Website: home-depot
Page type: customer-info-address
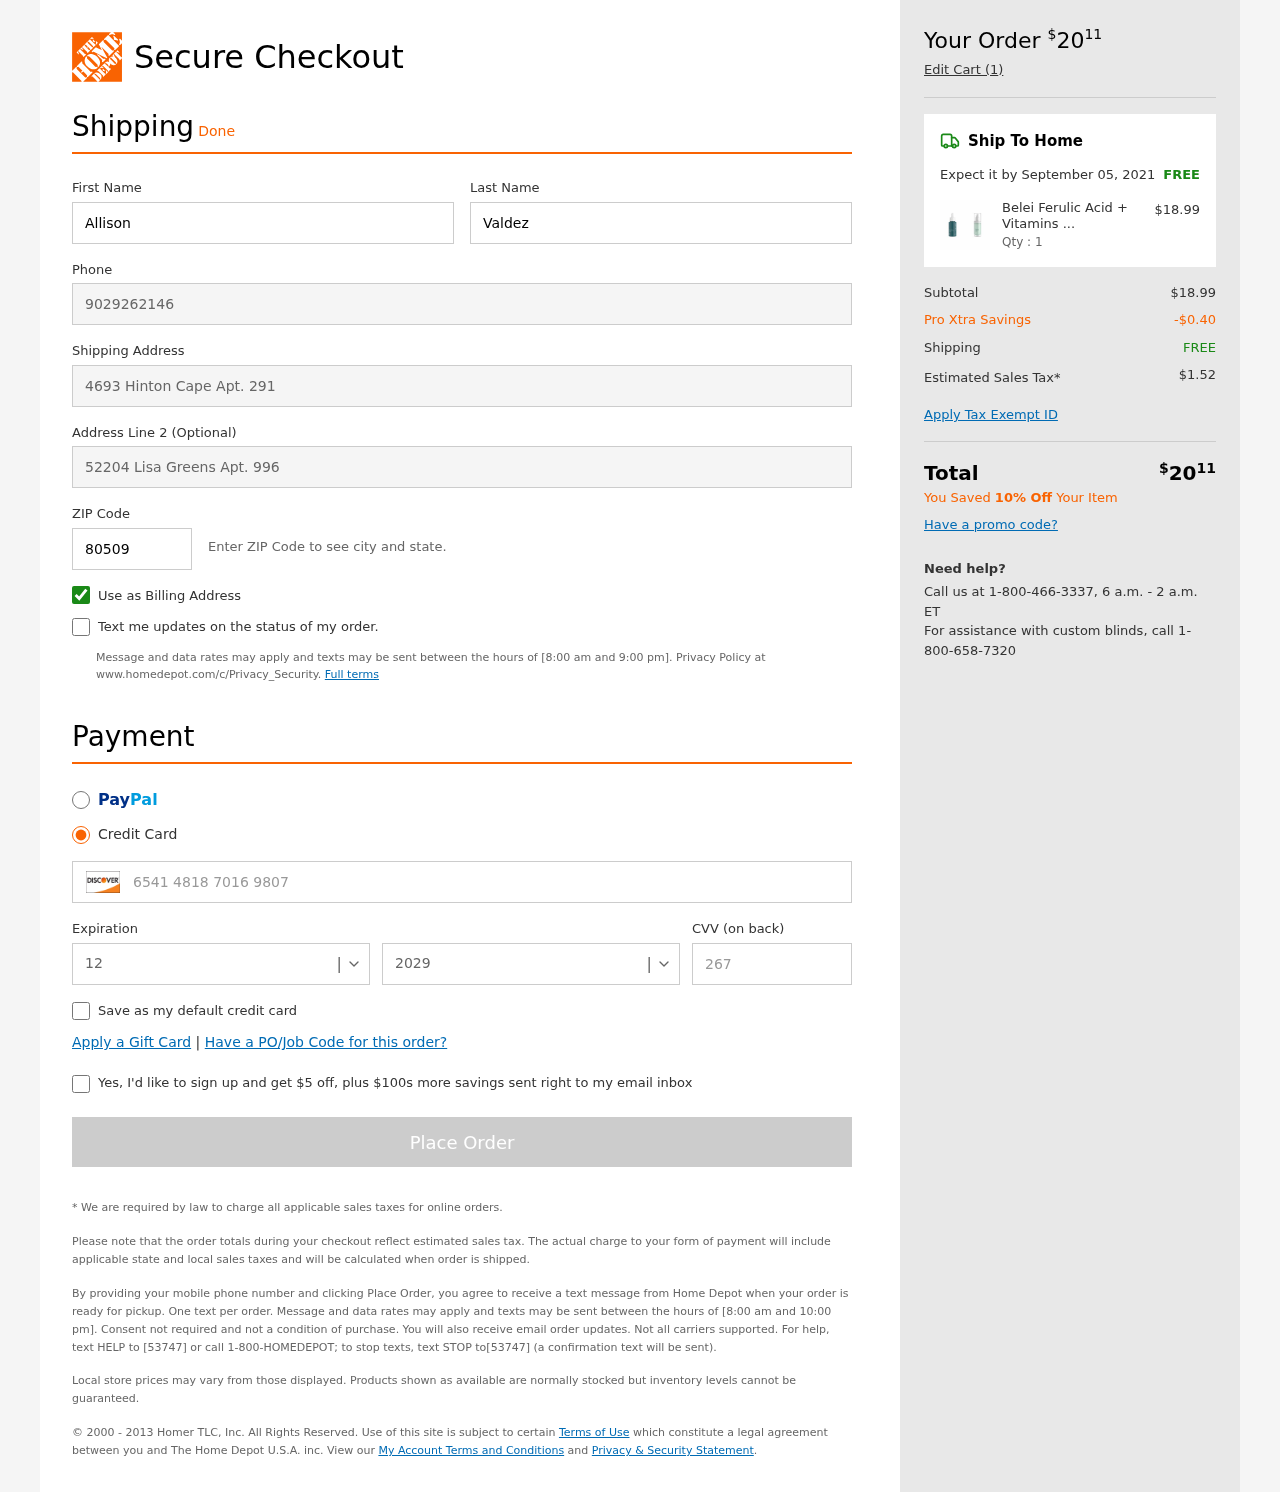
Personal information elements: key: PII_CARD_CVV
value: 267
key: PII_CARD_EXPIRY_MONTH
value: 12
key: PII_CARD_EXPIRY_YEAR
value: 29
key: PII_CARD_NUMBER
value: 6541 4818 7016 9807
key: PII_FIRSTNAME
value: Allison
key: PII_LASTNAME
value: Valdez
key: PII_PHONE
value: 9029262146
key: PII_POSTCODE
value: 80509
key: PII_STREET
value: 4693 Hinton Cape Apt. 291
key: PII_STREET2
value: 52204 Lisa Greens Apt. 996
Product elements: key: PRODUCT1_NAME
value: Belei Ferulic Acid + Vitamins C and E Serum, Fragrance Free, Paraben Free, 1 Fluid Ounce (30 mL) & H
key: PRODUCT1_PRICE
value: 18.99
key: PRODUCT1_QUANTITY
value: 1
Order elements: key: ORDER_TOTAL
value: $2011
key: ORDER_NUM_ITEMS
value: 1
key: ORDER_DELIVERY_DATE
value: September 05, 2021
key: ORDER_SHIPPING_COST
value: FREE
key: ORDER_SUBTOTAL
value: $18.99
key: ORDER_DISCOUNT
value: -$0.40
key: ORDER_SHIPPING_COST2
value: FREE
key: ORDER_TAX
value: $1.52
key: ORDER_TOTAL2
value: $2011
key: ORDER_SAVINGS_MESSAGE
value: You Saved 10% Off Your Item